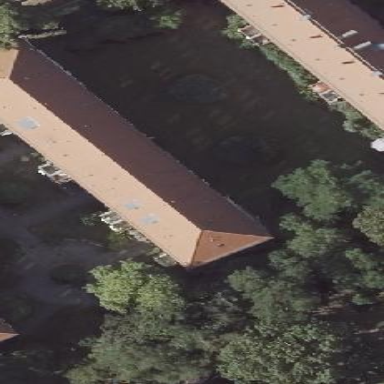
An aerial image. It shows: Residential apartments with hipped roof shape.